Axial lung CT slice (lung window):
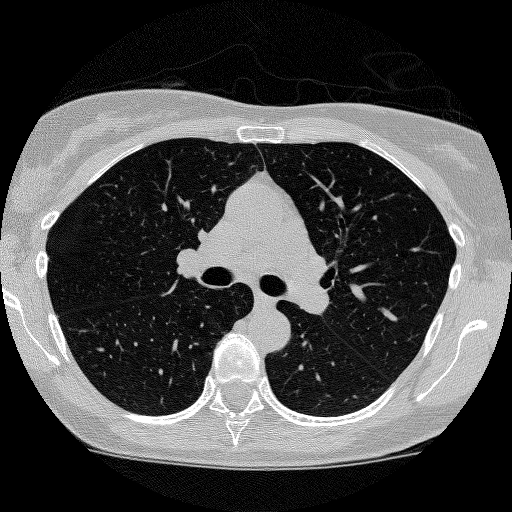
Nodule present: no